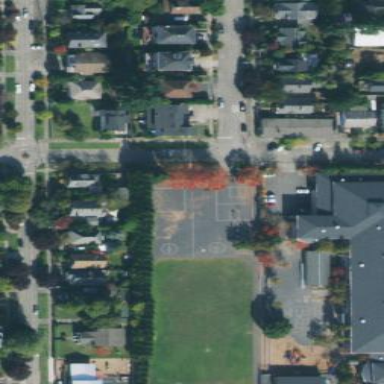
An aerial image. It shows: School.